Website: walmart
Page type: newsletter-management
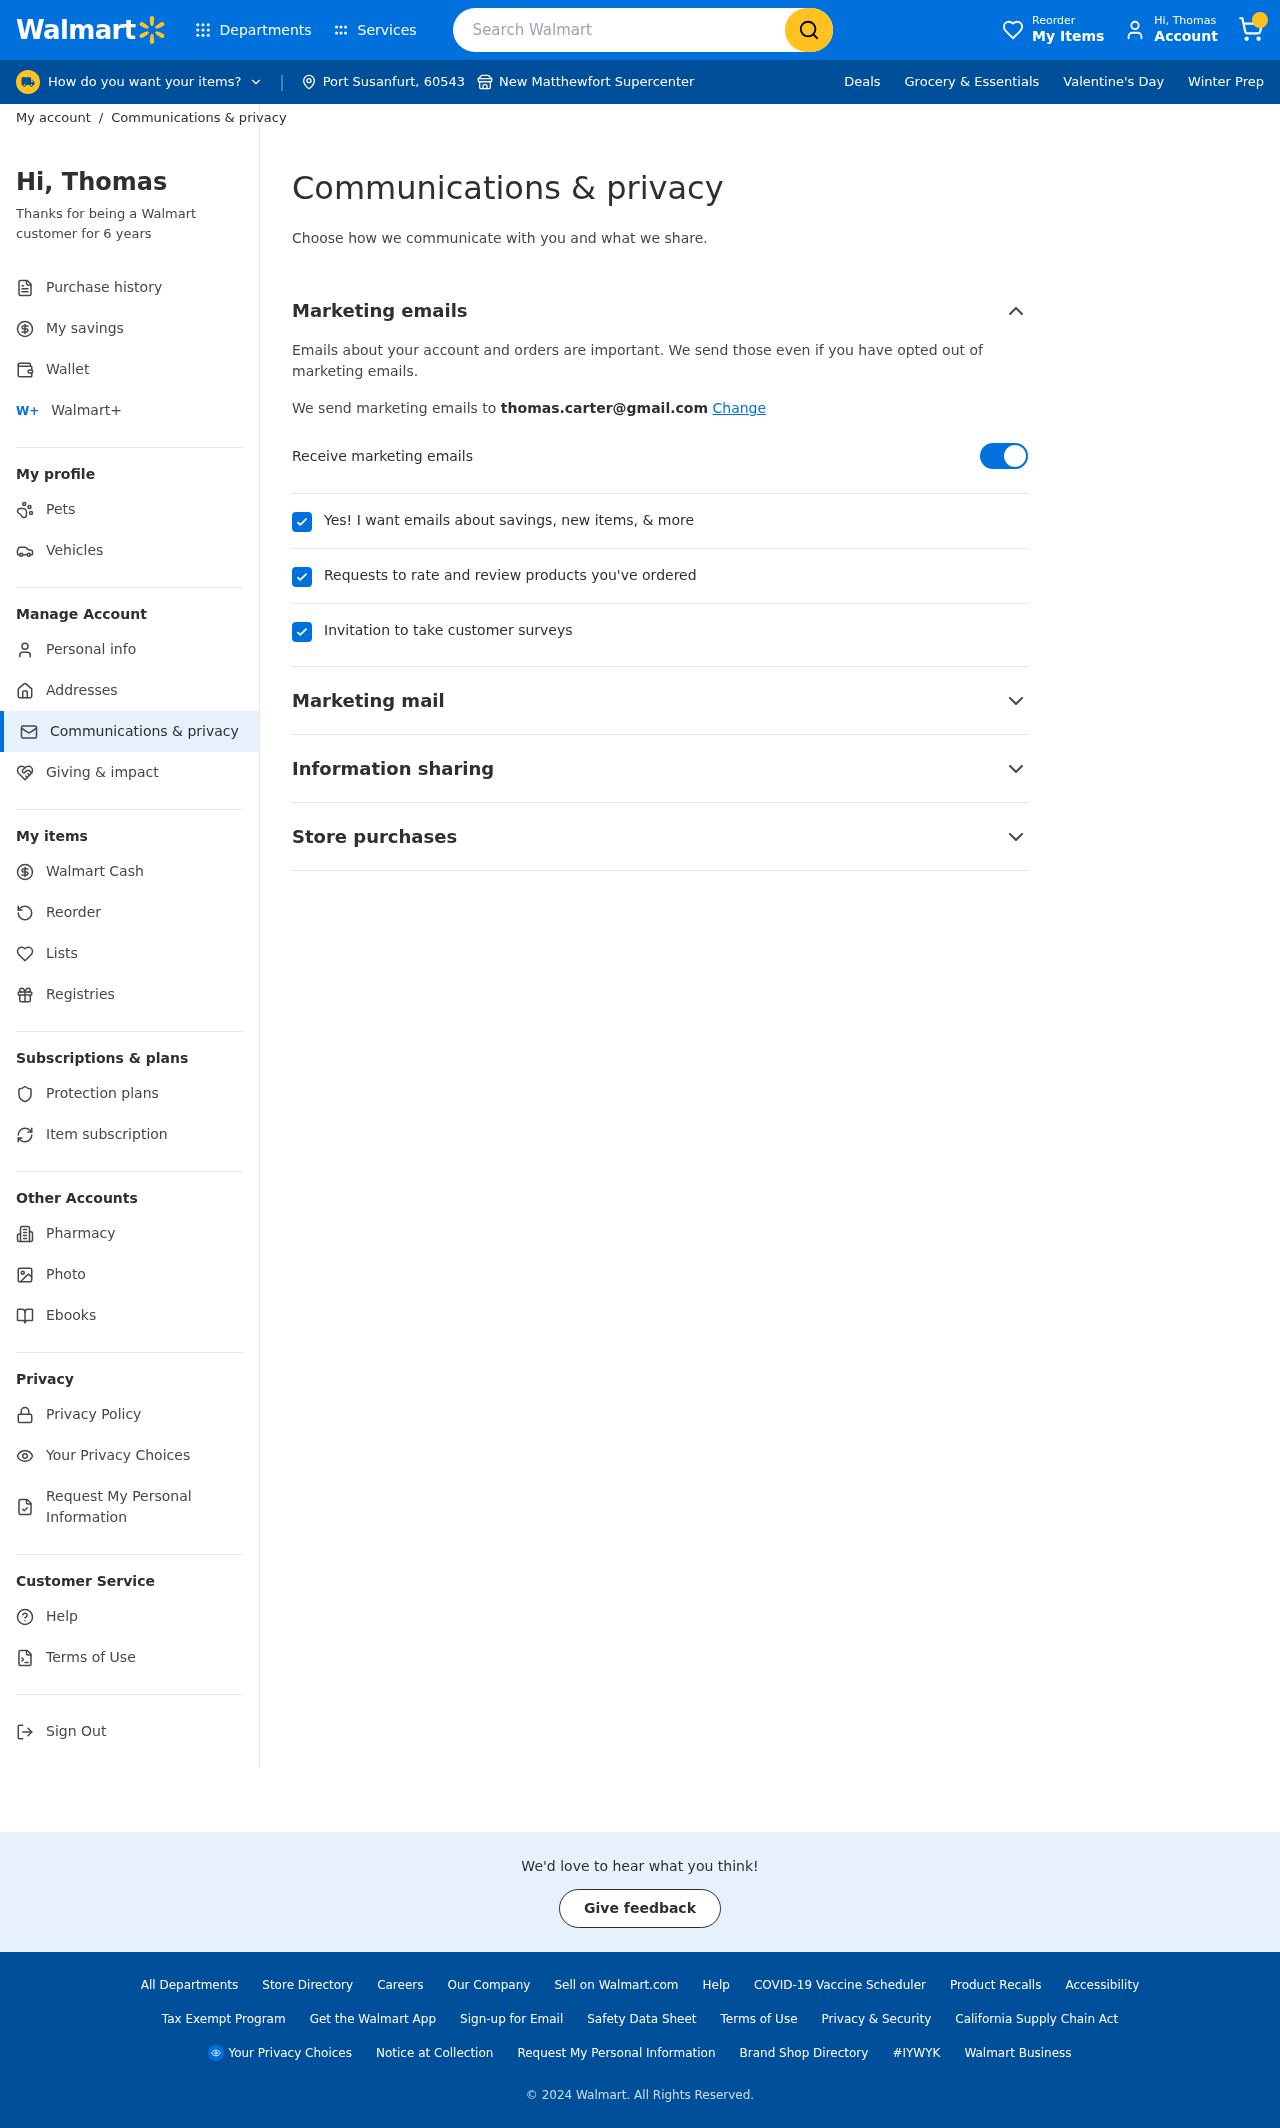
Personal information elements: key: PII_CITY
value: Port Susanfurt
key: PII_CITY2
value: New Matthewfort
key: PII_EMAIL
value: thomas.carter@gmail.com
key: PII_FIRSTNAME
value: Thomas
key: PII_POSTCODE
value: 60543
Search elements: key: HEADER_SEARCH
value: Search Walmart